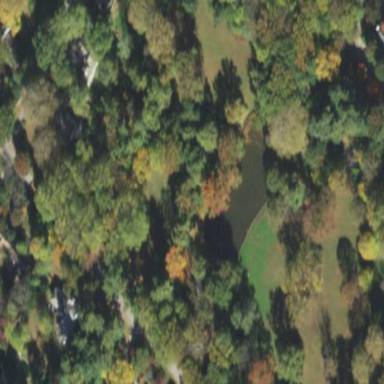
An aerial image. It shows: Lovely park for leisure and relaxation.